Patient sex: M
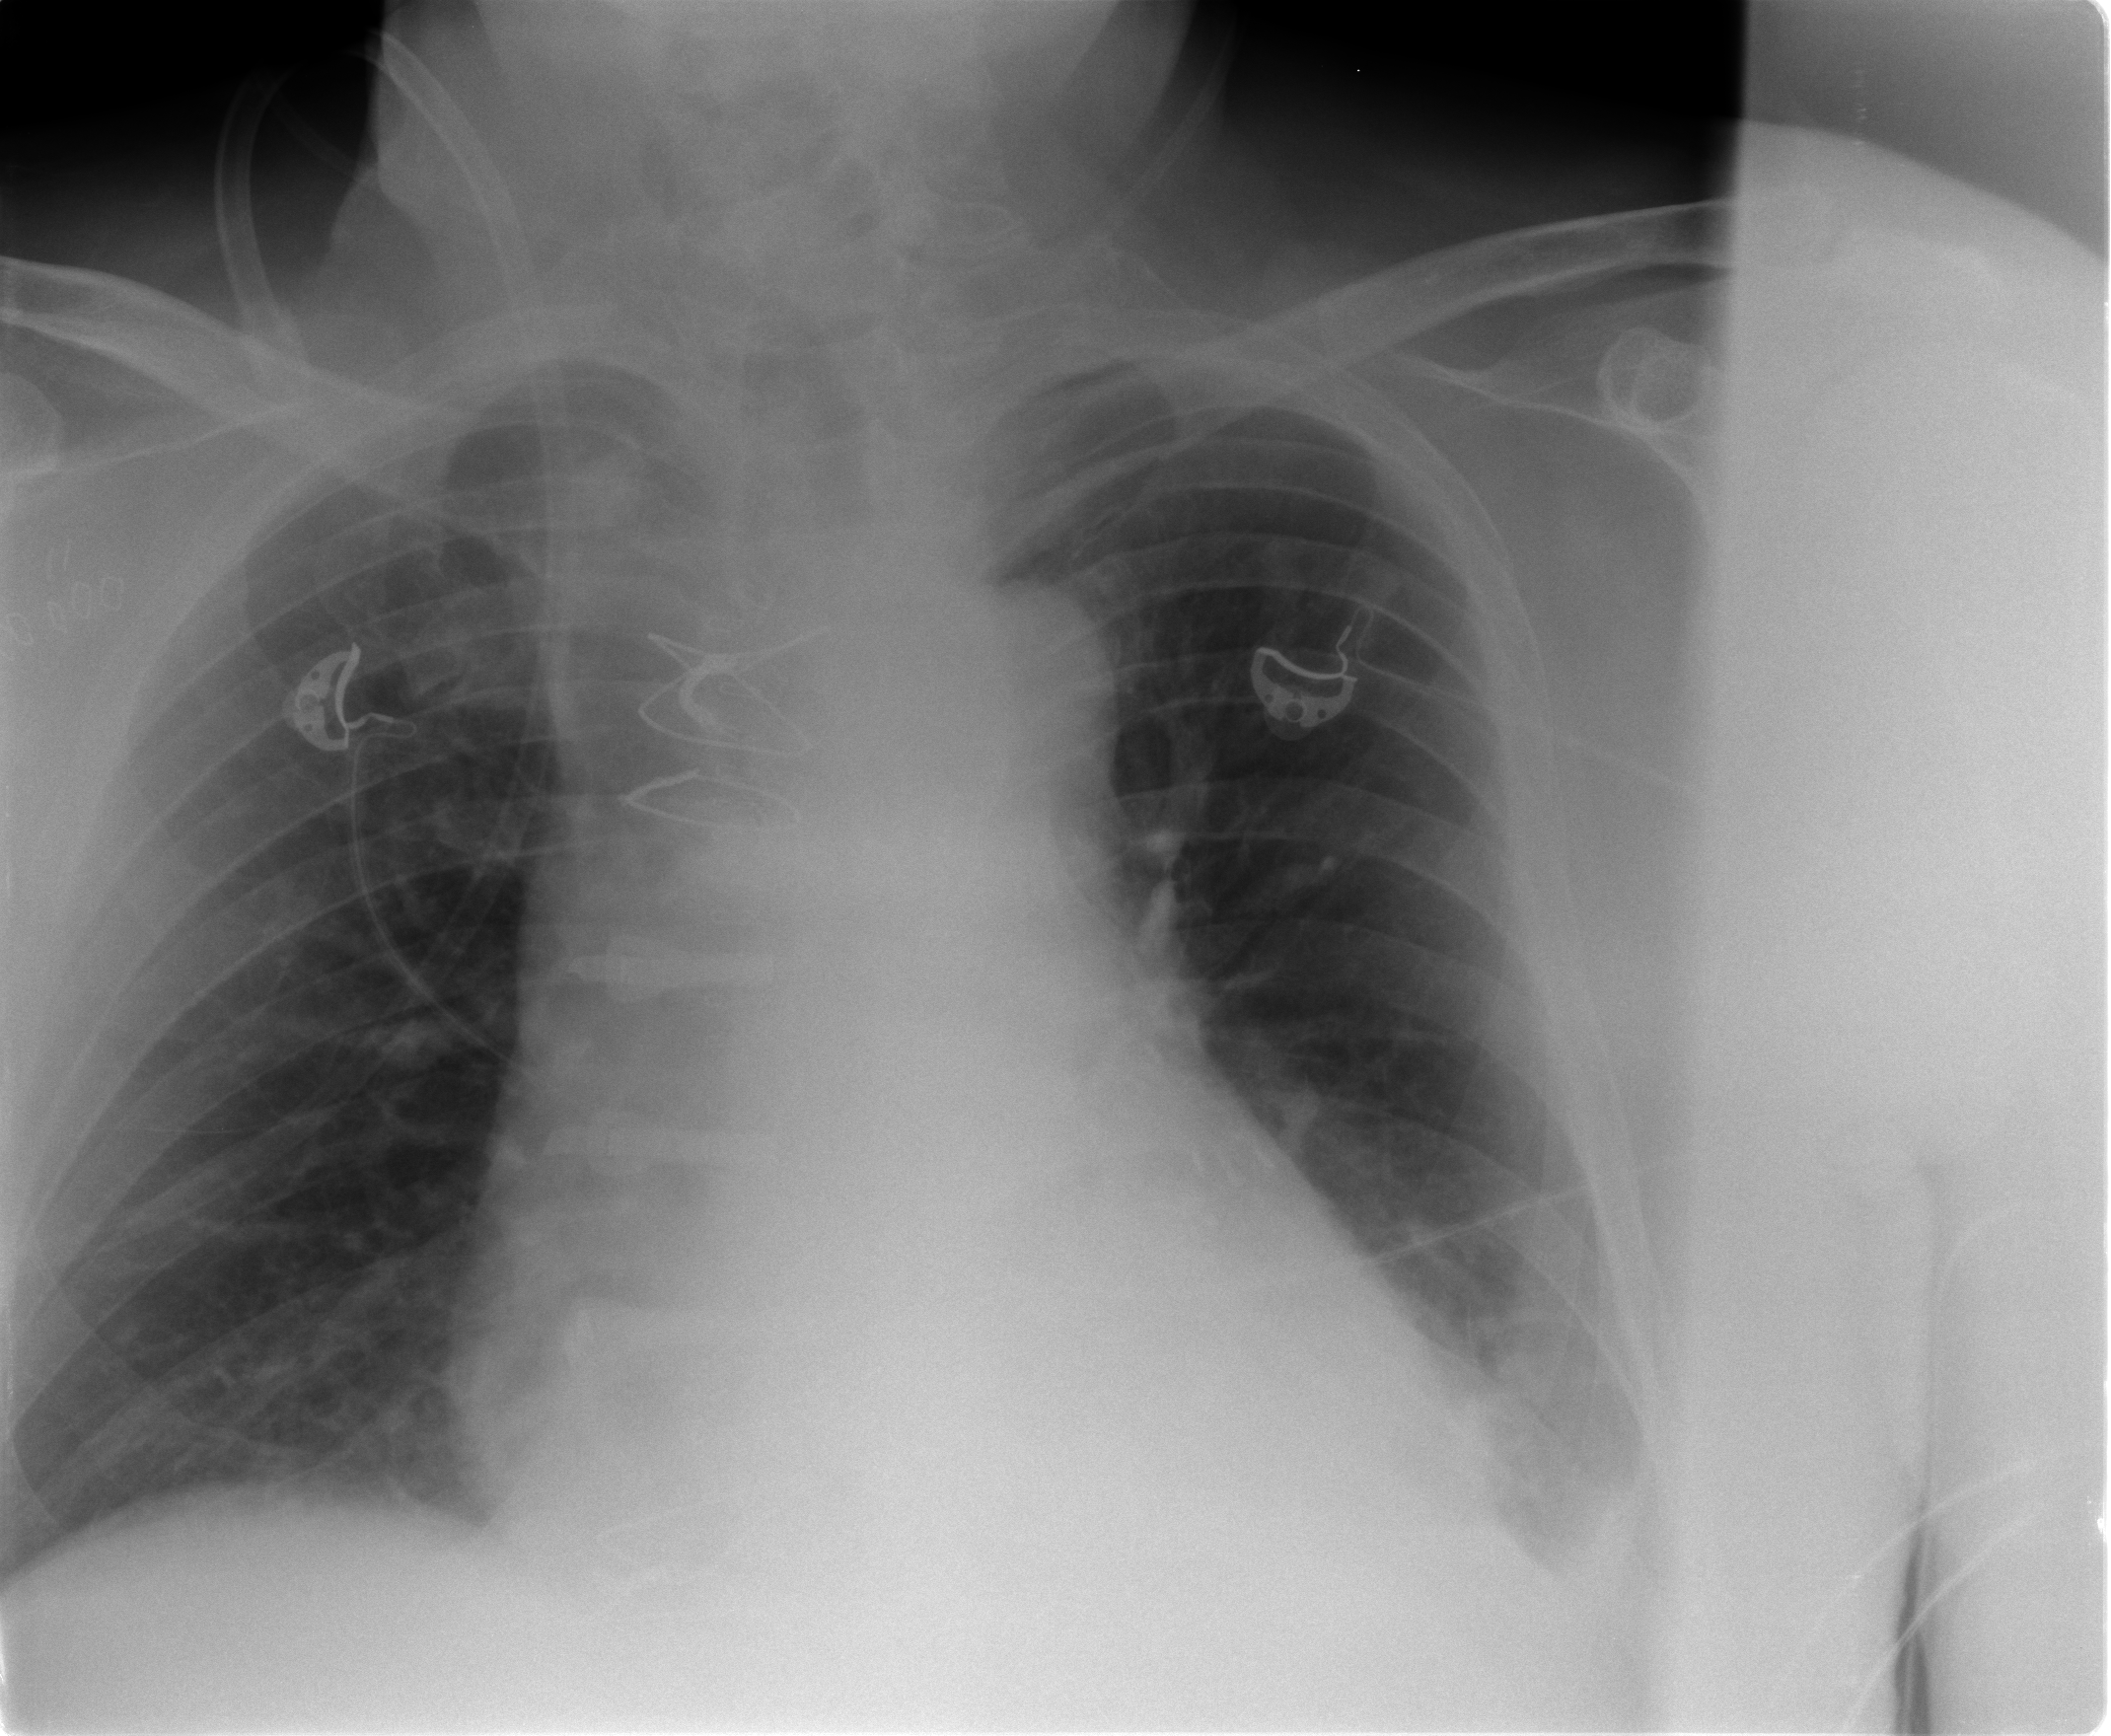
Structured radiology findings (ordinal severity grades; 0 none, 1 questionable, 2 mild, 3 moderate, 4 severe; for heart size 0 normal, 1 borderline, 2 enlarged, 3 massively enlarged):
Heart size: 2
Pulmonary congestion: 1
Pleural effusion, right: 0
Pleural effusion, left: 1
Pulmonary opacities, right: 0
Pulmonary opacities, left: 0
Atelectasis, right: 0
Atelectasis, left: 2